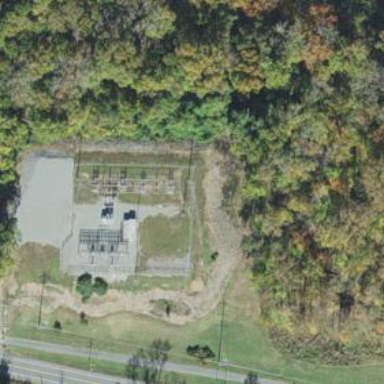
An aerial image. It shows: Power substation.